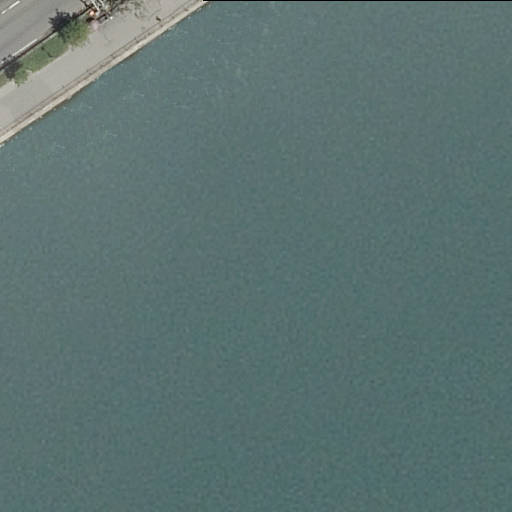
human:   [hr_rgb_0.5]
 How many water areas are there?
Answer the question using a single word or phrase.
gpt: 1

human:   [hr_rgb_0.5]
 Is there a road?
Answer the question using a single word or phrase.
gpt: yes

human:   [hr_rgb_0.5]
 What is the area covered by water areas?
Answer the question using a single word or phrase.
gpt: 9879m2

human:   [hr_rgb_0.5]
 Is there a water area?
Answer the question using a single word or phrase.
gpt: yes

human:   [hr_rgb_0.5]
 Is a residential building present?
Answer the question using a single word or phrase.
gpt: no

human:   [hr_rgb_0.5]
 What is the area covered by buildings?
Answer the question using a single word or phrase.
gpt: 0m2

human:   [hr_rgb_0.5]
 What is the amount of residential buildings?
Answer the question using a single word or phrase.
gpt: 0

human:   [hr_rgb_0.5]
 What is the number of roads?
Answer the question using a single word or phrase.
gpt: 2

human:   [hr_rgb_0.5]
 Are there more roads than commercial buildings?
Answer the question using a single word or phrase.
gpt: yes

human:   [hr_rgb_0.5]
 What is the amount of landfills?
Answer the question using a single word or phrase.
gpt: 0

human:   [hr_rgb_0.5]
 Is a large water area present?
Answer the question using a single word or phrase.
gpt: yes

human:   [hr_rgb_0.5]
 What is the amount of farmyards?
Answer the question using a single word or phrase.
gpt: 0

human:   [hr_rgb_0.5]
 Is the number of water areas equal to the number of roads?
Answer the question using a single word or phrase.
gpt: no

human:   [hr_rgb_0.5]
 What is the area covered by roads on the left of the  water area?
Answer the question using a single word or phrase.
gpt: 0m2

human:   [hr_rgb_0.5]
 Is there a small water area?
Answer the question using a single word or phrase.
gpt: no

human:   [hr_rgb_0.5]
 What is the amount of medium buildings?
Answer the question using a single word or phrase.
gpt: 0

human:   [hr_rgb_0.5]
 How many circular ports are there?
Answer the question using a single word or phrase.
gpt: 0

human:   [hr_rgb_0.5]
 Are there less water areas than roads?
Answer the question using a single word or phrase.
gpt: yes

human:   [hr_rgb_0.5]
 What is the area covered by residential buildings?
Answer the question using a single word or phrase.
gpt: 0m2

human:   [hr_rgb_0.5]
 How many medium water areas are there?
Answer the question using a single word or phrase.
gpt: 0

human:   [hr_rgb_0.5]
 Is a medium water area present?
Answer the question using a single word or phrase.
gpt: no

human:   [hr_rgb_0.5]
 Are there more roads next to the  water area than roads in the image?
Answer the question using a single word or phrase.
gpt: no

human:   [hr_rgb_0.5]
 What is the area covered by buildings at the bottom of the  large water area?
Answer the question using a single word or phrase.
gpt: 0m2

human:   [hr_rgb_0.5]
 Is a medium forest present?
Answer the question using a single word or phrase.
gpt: no

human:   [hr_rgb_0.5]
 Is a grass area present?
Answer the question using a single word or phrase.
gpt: no

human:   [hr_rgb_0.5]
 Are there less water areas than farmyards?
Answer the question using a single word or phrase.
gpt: no

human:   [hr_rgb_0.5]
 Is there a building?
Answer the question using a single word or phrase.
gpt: no

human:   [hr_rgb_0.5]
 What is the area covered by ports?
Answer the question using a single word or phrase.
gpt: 0m2

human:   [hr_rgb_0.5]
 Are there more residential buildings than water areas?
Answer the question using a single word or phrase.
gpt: no

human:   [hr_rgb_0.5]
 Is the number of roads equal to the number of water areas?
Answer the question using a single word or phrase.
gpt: no

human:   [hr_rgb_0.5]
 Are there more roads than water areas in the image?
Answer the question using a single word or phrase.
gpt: yes

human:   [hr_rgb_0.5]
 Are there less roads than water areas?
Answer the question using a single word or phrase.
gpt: no

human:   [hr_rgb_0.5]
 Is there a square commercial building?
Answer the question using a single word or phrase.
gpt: no

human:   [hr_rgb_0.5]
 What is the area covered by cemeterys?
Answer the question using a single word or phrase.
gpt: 0m2

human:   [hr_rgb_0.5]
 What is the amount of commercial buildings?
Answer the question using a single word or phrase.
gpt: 0

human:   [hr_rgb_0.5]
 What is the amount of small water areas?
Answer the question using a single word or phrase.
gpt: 0

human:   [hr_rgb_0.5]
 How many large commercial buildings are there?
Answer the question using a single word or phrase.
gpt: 0

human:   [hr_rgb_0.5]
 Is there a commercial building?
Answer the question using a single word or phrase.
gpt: no

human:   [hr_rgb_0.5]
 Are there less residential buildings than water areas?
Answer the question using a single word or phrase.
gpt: yes

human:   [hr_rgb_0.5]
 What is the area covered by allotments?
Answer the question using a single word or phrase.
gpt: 0m2

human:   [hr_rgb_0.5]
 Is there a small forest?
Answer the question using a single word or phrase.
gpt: no

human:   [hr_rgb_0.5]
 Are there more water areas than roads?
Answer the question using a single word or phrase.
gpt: no

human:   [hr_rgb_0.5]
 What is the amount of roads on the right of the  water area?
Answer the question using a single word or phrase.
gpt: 0

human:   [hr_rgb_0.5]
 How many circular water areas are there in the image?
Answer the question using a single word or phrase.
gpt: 0

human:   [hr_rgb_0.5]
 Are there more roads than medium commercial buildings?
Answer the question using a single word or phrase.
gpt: yes

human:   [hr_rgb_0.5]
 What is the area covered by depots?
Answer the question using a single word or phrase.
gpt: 0m2

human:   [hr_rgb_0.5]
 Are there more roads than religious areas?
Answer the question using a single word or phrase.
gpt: yes

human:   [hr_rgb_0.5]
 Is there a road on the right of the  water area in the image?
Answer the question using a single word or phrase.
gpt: no

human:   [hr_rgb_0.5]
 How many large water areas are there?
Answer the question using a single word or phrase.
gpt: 1

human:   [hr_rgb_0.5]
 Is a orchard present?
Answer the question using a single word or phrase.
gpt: no

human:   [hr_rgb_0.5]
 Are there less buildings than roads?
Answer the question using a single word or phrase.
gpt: yes

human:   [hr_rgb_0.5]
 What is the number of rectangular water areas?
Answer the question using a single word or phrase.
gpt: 0

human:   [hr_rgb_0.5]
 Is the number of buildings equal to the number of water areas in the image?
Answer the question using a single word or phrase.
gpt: no

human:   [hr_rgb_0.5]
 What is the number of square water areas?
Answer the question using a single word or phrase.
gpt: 0

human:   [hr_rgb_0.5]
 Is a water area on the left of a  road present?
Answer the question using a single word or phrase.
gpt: no

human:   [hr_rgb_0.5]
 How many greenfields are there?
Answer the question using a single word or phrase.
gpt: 0

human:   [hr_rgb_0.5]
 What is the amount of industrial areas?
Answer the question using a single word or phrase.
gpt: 0

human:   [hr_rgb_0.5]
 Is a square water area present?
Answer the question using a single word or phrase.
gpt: no

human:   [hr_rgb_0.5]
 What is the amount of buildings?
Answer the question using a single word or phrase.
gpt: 0

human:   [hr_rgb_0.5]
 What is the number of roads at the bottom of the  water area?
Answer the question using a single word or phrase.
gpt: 0

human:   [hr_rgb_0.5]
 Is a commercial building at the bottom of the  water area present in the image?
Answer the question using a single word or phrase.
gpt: no

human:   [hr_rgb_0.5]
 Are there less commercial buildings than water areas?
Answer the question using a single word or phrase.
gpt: yes

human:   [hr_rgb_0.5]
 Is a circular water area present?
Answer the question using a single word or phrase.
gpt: no

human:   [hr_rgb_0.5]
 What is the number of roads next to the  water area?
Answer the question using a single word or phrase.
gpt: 2